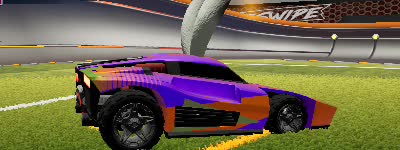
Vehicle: breakout